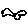
Label: bird